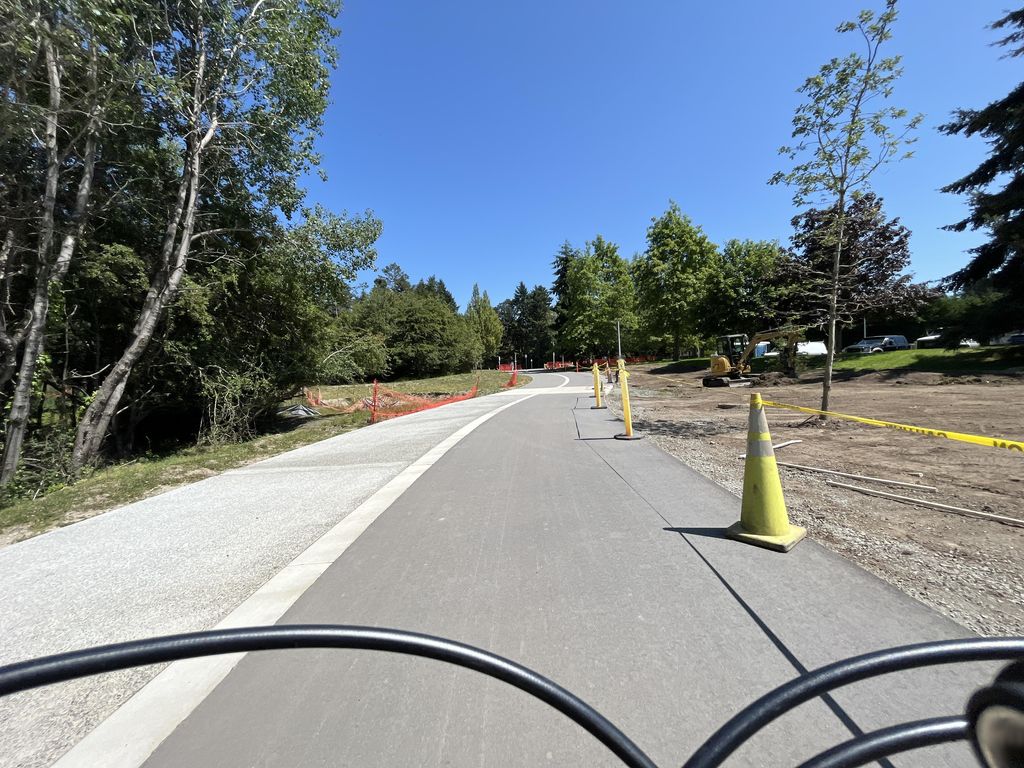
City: victoria